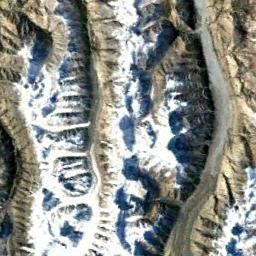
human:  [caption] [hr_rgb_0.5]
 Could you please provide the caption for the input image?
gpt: Only the peaks of the snow-capped mountains are covered with snow .

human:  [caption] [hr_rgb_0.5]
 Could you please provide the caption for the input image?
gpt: There is a lot of snow on the snowberg .

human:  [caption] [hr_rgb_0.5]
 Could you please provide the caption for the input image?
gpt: The snowberg is covered with snow and ice and the snowberg consist of lots of ridges and valleys .

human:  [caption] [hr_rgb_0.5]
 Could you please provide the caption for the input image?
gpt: The snow berg is consist of bare land and white snow .

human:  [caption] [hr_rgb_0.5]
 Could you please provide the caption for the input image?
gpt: There are some snow and some bare land on the snowberg .